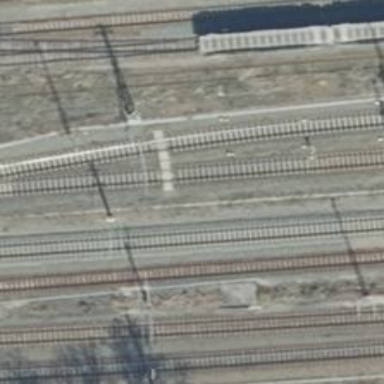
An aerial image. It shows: Abandoned railway siding.